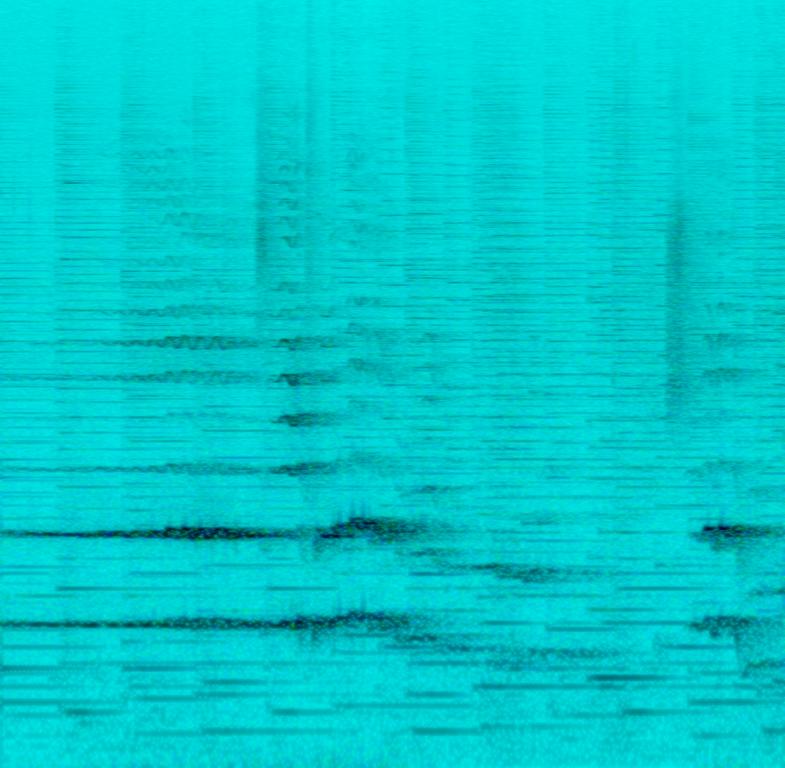
This is the live performance of a Baroque music performance. There is a male vocalist singing at a very high pitch. The melody is being played by a harpsichord. There is a medieval sound to this piece. It could be used in the soundtrack of historical dramas that take place in Medieval Europe.